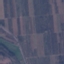
Label: PermanentCrop